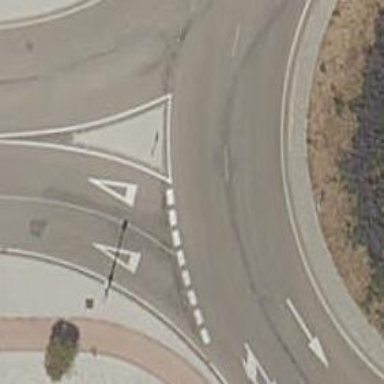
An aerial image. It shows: Road with "give way" sign.